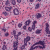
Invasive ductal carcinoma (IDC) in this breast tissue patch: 0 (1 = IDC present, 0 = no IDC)